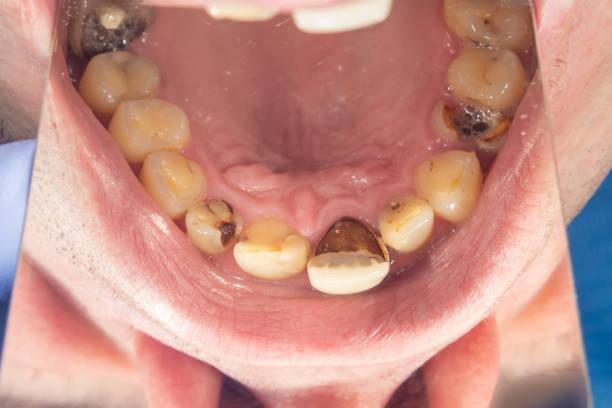
Condition: Gingivitis